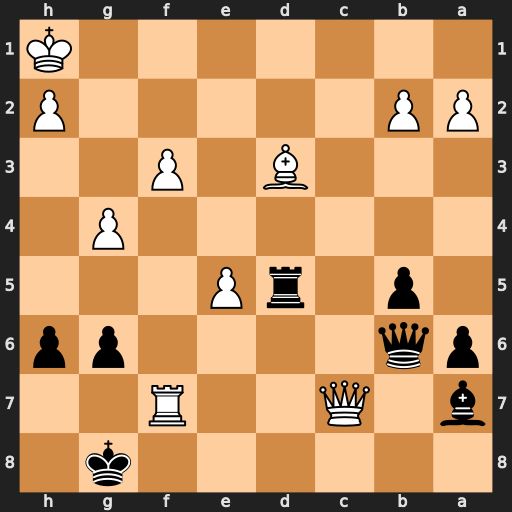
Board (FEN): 6k1/b1Q2R2/pq4pp/1p1rP3/6P1/3B1P2/PP5P/7K
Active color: b
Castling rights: -
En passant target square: -
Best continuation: Qg1#